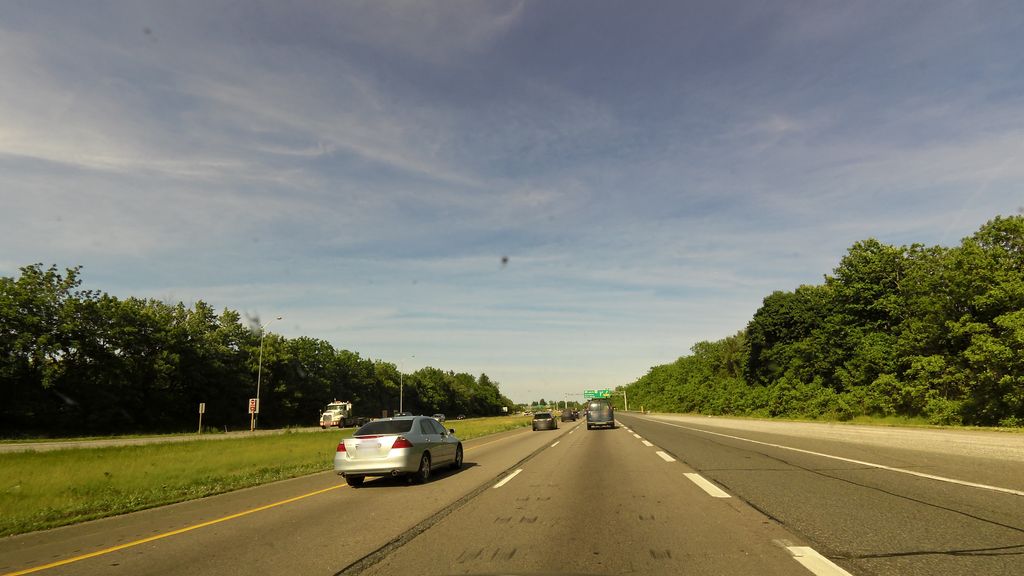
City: hamilton